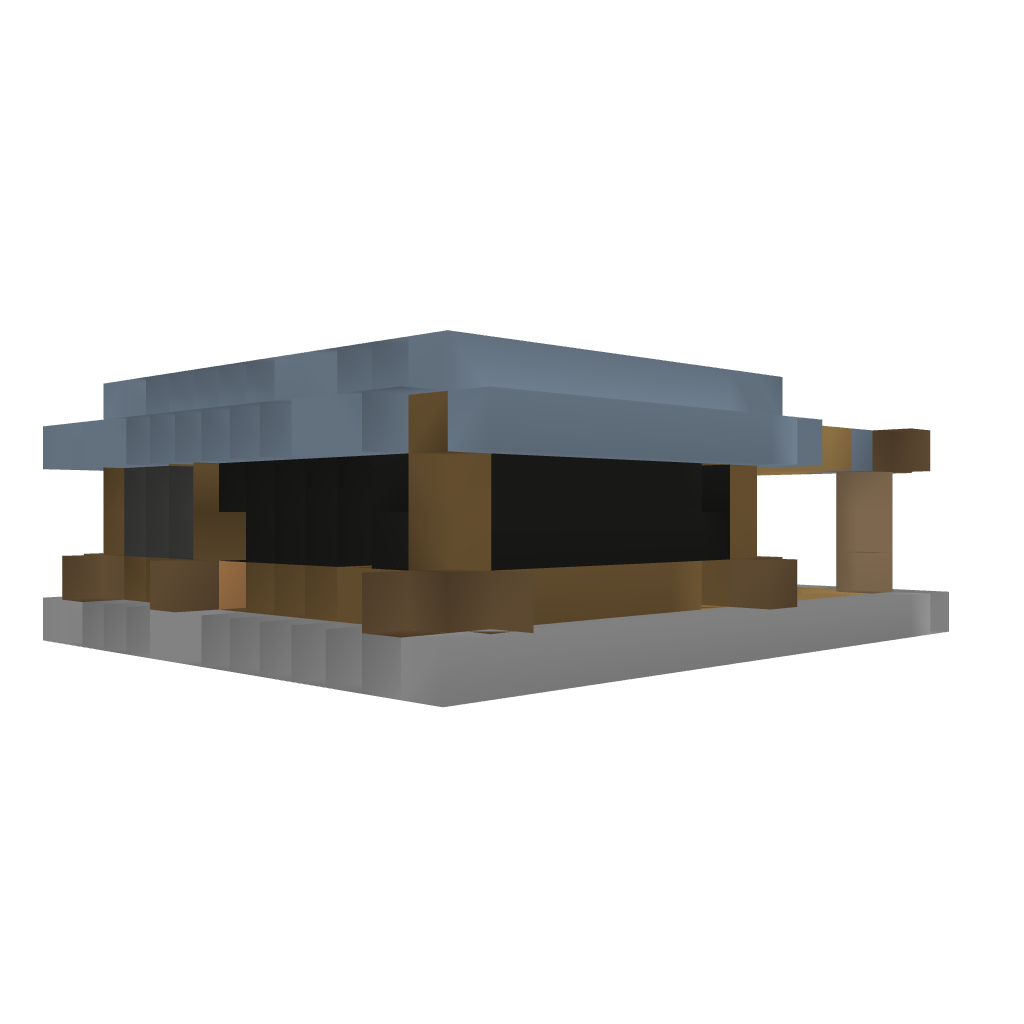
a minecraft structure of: medieval bank